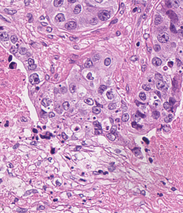
Tumor epithelial tissue: yes
Tumor-associated stroma tissue: yes
Normal tissue: no